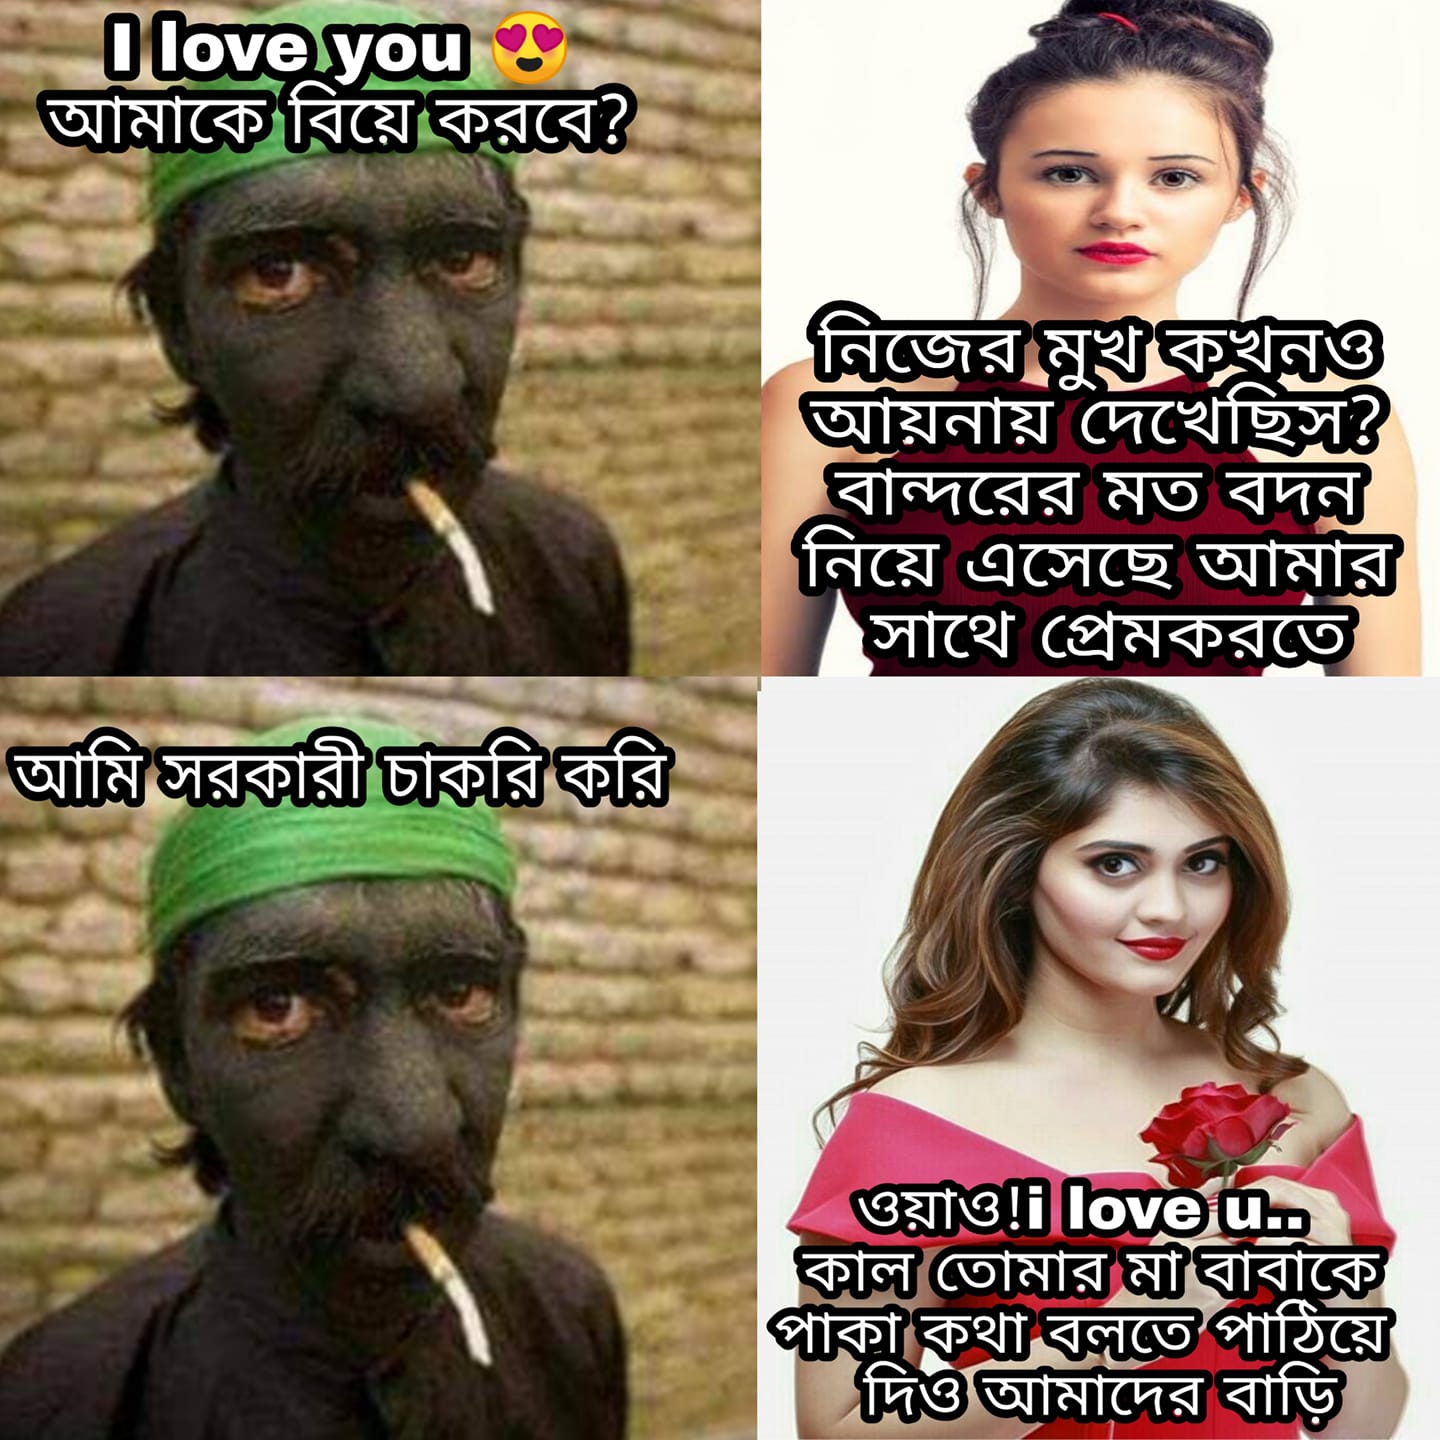
Caption: I love you আমাকে বিয়ে করবে?   নিজের মুখ কখনও আয়নায় দেখেছিস ? বান্দরের মত বদন নিয়ে এসেছে আমার সাথে প্রেম করতে      আমি সরকারী চাকরি করি      ওয়াও!  i love u... কাল তোমার মা বাবাকে পাকা কথা বলতে পাঠিয়ে দিও আমাদের বাড়ি
Label: hate